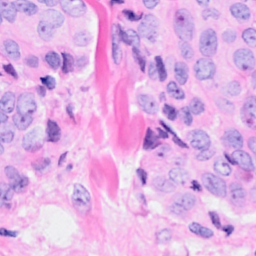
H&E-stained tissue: Breast